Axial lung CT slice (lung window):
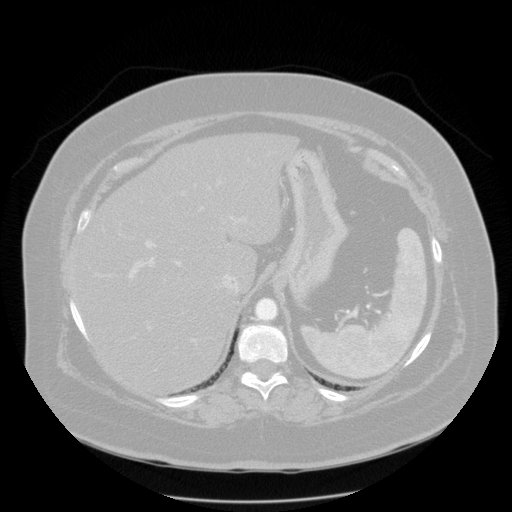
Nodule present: no